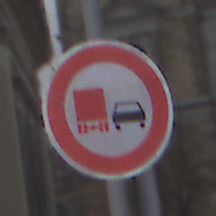
Verkehrszeichen: UeberholverbotKraftfahrzeuge
Umgebung: Outdoor, Urban
Tageszeit: MorningAfternoon
Wetter: PartlyCloudy
Licht: Natural
Jahreszeit: NotSpecified
Kontrast: LowContrast